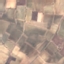
Land use / land cover: PermanentCrop